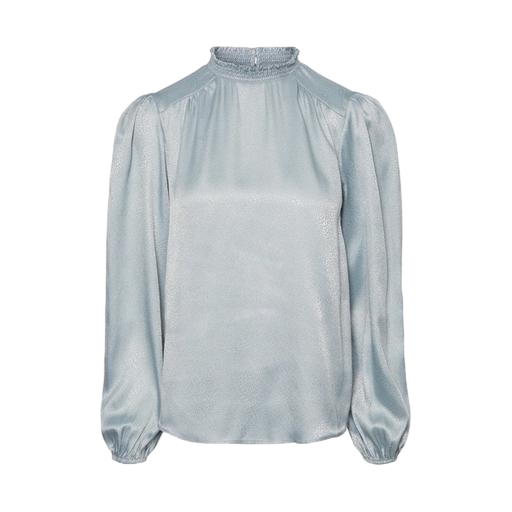
high-neck blouse, high-neck top, blue high-neck top, white background